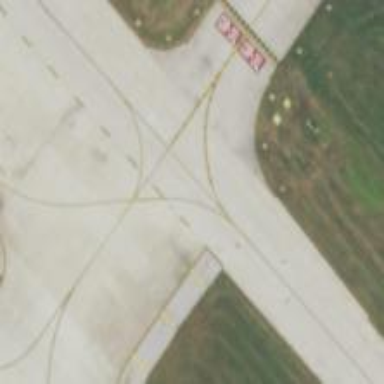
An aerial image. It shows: View of taxiway at the airport.